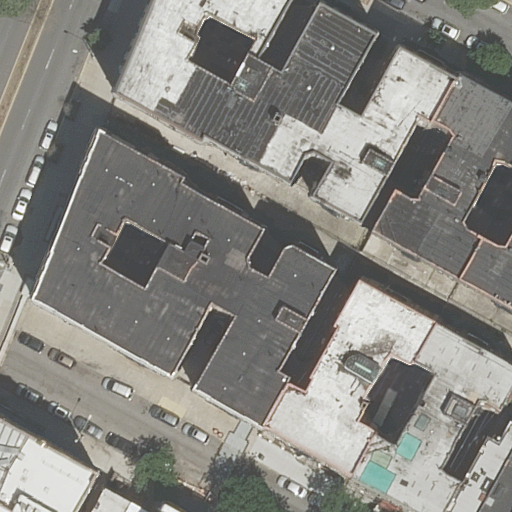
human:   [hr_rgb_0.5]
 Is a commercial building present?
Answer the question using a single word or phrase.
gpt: no

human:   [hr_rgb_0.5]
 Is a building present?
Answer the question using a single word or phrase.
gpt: yes

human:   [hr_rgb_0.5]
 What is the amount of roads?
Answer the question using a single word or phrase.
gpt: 4

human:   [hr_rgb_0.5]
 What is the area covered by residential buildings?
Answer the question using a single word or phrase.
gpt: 4865m2

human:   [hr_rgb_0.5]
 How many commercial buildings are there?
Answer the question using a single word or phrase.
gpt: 0

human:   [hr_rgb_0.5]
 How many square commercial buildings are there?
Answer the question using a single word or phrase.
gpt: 0

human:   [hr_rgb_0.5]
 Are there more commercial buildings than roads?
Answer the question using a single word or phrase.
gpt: no

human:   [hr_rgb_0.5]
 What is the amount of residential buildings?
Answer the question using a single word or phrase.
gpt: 13

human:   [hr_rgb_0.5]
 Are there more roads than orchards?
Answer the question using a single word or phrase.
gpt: yes

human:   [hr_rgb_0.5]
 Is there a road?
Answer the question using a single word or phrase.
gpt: yes

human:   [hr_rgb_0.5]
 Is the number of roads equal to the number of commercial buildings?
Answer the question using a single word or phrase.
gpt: no

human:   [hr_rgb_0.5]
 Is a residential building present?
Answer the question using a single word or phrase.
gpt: yes

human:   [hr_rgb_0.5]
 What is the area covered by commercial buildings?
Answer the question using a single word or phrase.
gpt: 0m2

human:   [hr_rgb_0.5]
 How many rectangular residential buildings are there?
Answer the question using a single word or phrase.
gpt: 6

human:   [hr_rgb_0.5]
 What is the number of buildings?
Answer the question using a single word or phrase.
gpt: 13

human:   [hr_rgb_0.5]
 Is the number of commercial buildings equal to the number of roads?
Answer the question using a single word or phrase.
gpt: no

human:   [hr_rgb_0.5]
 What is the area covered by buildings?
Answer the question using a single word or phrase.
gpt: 4865m2

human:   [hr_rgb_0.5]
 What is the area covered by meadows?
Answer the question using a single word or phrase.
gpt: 0m2

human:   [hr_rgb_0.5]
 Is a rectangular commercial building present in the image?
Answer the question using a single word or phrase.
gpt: no

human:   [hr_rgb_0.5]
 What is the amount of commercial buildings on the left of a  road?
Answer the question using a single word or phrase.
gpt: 0

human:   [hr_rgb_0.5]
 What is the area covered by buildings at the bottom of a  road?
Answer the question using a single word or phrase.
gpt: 3744m2

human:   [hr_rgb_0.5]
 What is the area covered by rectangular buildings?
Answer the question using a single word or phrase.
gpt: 488m2

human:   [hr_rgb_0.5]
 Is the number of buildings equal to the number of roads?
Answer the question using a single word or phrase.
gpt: no

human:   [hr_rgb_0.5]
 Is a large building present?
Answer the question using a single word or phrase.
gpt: yes

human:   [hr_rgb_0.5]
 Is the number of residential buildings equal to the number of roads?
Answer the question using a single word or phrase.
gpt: no

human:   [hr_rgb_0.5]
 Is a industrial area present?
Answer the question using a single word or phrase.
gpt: no

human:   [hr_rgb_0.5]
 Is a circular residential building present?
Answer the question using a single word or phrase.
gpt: no

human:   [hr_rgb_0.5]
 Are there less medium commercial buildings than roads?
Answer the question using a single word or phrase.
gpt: yes

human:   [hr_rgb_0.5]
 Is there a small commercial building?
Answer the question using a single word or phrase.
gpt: no

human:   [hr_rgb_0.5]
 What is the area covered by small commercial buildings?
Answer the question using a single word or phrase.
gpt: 0m2

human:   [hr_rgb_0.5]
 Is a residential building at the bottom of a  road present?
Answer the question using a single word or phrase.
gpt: yes

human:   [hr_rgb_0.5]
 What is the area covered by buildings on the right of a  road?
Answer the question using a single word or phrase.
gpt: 4555m2

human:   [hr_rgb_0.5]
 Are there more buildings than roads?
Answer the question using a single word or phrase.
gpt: yes

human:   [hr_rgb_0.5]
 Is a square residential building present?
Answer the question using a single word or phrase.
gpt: no

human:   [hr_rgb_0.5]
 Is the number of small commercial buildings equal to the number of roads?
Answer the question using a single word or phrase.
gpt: no

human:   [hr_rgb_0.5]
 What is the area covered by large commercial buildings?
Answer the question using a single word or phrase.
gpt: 0m2

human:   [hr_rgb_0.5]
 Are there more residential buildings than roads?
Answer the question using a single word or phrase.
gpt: yes

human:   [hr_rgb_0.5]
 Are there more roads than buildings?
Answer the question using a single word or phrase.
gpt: no

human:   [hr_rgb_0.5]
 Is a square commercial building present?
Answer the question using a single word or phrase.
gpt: no

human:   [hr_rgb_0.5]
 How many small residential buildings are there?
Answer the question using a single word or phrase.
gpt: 5

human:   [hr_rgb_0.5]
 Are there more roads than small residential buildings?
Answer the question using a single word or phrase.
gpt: no

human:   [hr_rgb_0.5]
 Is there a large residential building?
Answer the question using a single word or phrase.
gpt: yes

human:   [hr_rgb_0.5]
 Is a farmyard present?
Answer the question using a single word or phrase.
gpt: no

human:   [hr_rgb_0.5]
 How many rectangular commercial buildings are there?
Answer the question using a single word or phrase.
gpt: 0

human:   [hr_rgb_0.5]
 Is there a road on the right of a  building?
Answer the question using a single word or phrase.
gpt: yes

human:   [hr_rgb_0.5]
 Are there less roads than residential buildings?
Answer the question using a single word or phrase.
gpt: yes

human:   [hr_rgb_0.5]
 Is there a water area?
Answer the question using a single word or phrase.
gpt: no

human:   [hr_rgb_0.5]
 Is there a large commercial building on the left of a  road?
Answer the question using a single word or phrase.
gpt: no

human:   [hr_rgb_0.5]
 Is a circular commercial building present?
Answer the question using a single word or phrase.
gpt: no

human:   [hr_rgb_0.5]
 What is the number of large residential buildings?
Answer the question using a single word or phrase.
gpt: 4

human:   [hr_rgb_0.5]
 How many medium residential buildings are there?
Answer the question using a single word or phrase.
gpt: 4

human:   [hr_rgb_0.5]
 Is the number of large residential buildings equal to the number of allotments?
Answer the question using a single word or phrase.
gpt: no

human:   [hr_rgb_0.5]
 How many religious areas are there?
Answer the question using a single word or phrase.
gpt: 0

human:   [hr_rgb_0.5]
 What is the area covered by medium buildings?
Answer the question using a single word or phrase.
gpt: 1101m2

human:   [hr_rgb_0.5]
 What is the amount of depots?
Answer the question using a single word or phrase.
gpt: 0

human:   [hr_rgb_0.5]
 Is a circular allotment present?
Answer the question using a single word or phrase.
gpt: no

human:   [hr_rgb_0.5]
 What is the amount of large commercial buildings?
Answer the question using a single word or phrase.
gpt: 0

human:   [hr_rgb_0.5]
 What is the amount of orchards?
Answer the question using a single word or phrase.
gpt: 0

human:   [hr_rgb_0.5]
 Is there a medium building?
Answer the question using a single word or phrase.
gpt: yes

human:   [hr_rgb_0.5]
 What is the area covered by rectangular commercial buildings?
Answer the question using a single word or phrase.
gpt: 0m2

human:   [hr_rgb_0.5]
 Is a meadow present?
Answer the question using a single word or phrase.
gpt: no

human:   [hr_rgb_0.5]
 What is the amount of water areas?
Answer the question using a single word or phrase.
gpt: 0

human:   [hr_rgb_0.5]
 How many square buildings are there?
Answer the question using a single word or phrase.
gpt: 0

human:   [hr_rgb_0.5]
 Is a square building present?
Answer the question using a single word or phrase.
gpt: no